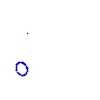
Particle: kaon